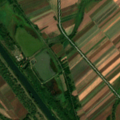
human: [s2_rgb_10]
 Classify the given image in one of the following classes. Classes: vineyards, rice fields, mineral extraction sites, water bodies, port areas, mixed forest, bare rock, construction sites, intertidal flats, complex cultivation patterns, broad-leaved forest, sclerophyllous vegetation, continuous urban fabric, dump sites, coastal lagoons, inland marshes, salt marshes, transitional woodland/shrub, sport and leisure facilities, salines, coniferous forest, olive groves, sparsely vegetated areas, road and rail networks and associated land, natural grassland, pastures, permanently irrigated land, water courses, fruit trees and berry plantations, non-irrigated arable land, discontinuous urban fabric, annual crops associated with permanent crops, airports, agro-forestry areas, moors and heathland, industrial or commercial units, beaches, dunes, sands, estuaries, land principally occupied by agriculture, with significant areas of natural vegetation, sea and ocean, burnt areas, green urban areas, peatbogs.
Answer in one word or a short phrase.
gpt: non-irrigated arable land, pastures, transitional woodland/shrub, water bodies